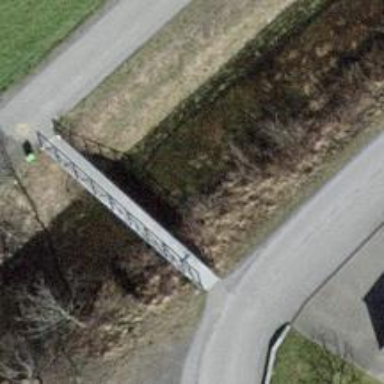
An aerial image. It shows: Paved track on bridge with grade 1 track type.